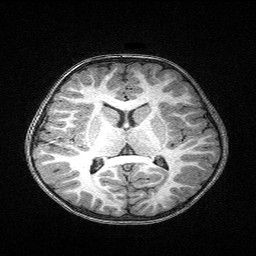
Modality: T1w
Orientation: coronal